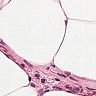
Metastatic tissue present: no